Question: Below is the page load time of "Net" tab from Firebug.
I dont know the reason why the small sized images took too mush time to load.
I used gzip compression on my .htaccaess file. Works good in Chrome, but issues in firefox.

Screenshot of my site
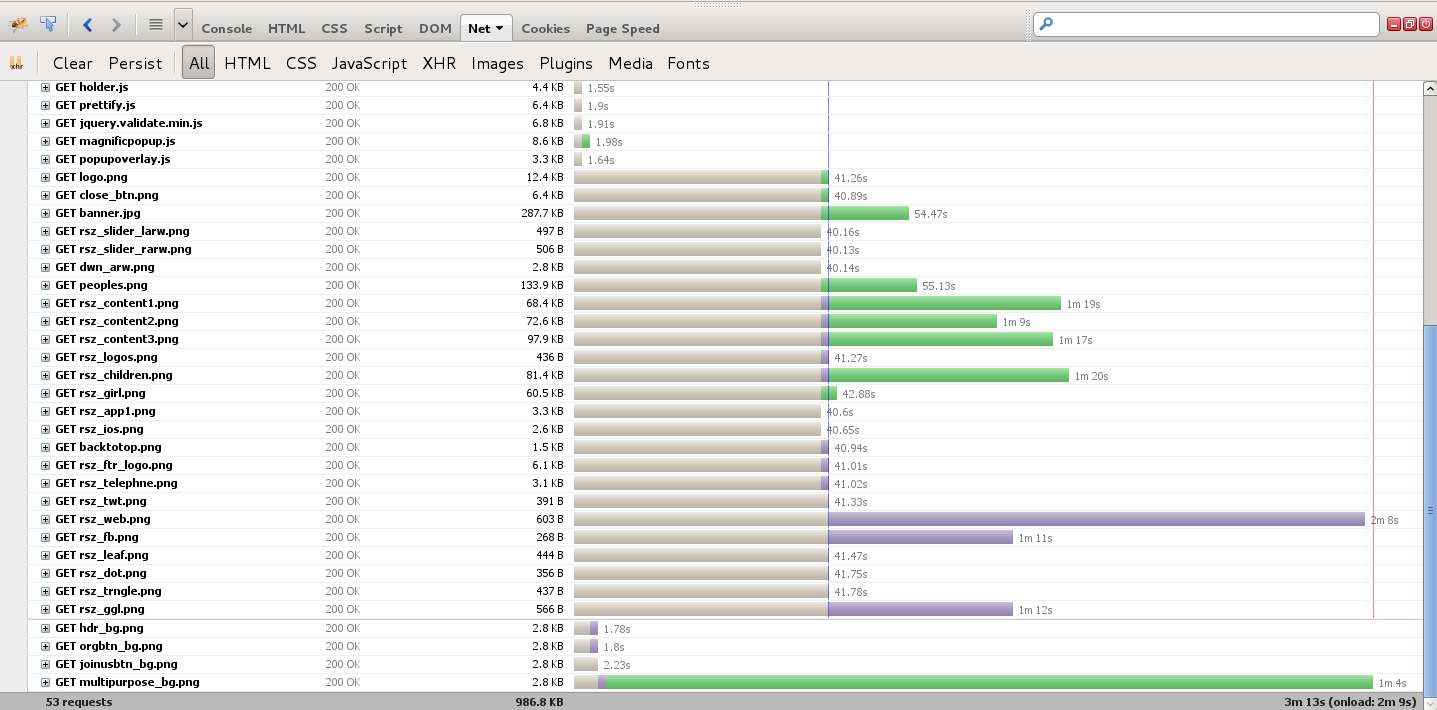
Answer: I figured out the reason on search. This is due to more http requests.
To reduce the request, CSS sprites can be used to combine small image into one large image.